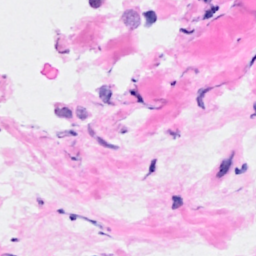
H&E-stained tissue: Breast